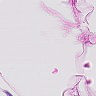
Metastatic tissue present: no